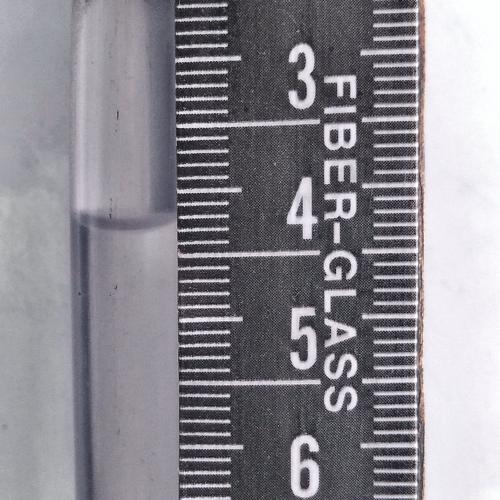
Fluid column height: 4.2 cm